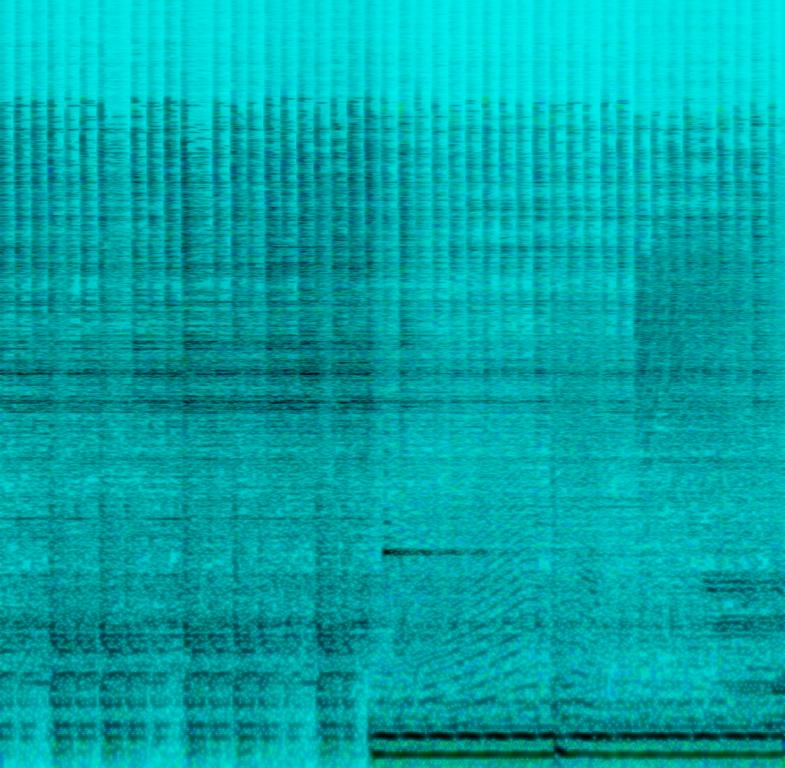
This electronic music is played on a drum kit. This song also uses a processor to make electronic sounds. The percussion plays the ride continuously followed by the hi-hat continuously. Deep bass sounds are played on the electronic console. There are other animated sounds like the sound of an alien space ship played in this song. This song has no other instruments. There are no voices in this song.